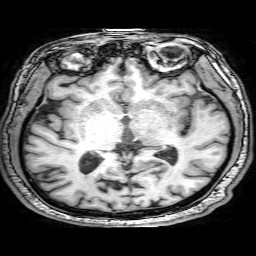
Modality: T1w
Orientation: coronal
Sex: male
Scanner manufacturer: philips
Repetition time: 0.008216 s
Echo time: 0.00378 s